Field crop: maize
Growth stage: 2
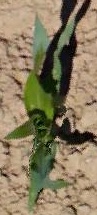
Species: maize